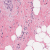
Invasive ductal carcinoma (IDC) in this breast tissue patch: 0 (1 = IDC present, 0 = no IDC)